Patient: sex M, age 45
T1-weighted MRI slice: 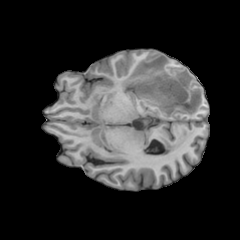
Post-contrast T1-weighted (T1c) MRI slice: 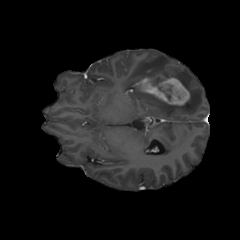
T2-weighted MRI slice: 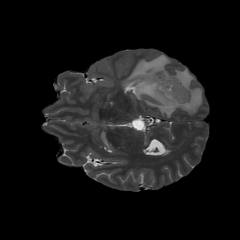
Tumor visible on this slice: yes
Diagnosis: Glioblastoma, IDH-wildtype
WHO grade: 4